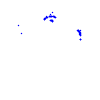
Particle: kaon